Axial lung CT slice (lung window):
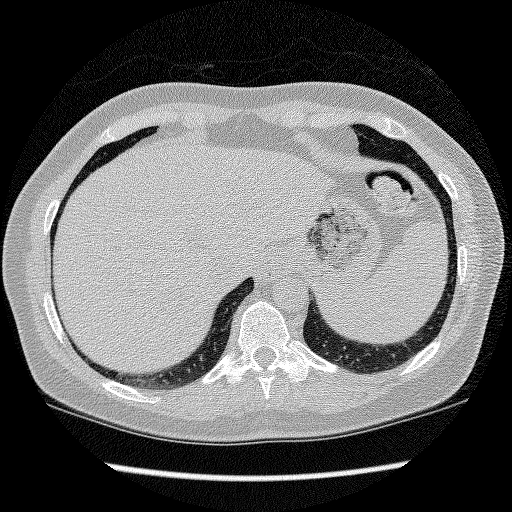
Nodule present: no